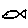
Label: fish